Brain MRI, t1w sequence, axial 2D slice.
Patient: age 29, sex M, weight 95 kg, height 1.95 m
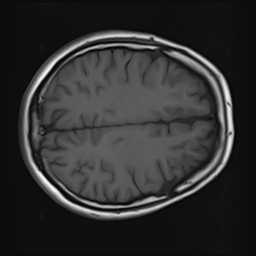